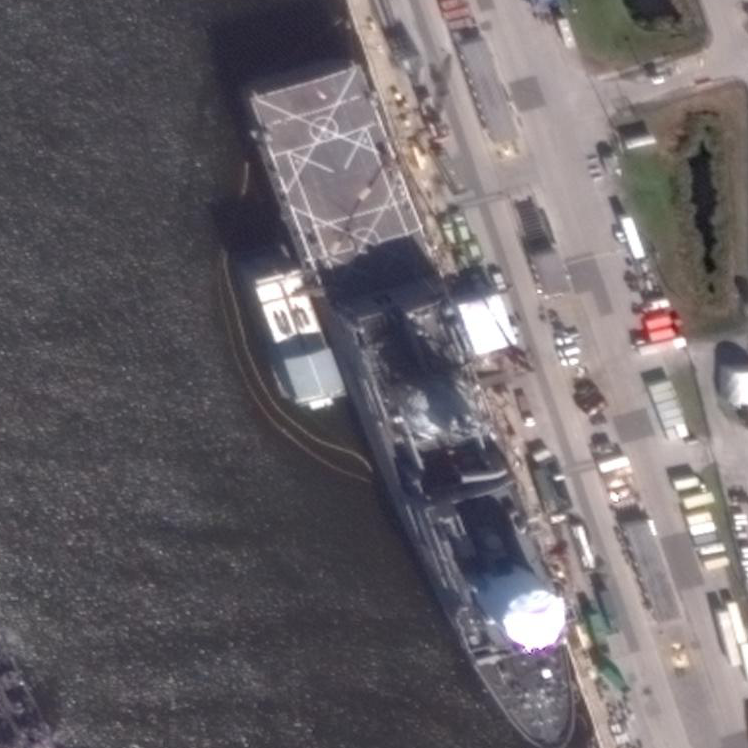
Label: combat